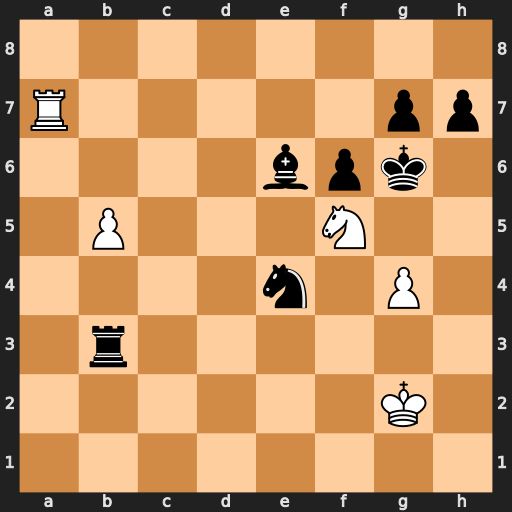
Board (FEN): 8/R5pp/4bpk1/1P3N2/4n1P1/1r6/6K1/8
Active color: w
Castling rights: -
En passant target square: -
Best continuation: Rxg7#